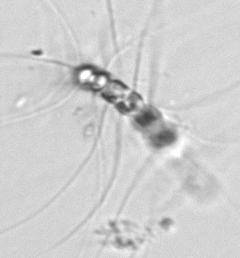
Label: Chaetoceros